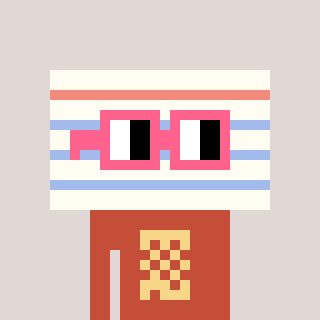
a pixel art character with square pink glasses, a empty notebook page-shaped head and a rust-colored body on a warm background